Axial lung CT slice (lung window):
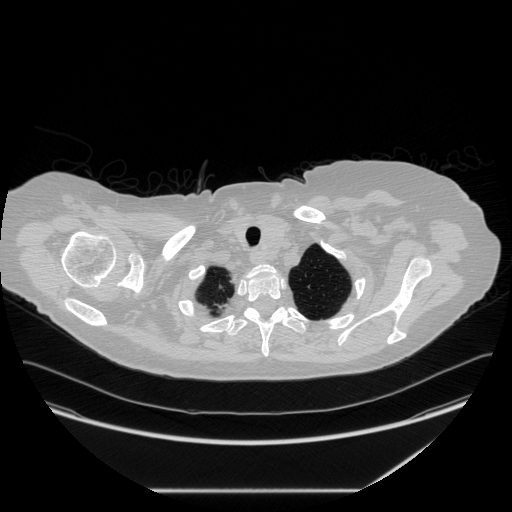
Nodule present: no